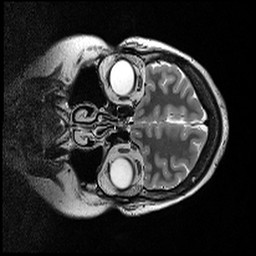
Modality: T2w
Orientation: coronal
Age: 35
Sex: female
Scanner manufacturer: siemens
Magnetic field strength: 3 T
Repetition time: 8.06 s
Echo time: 0.085 s